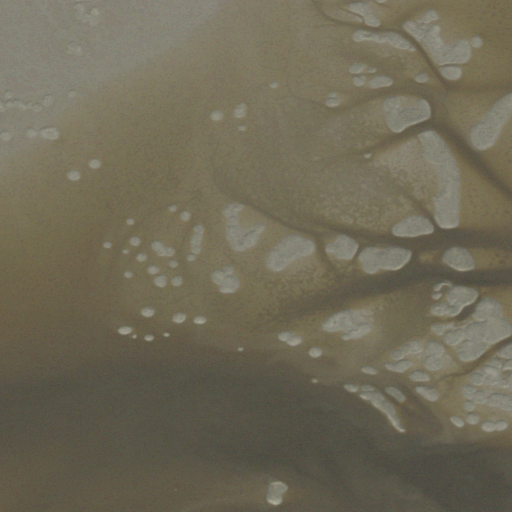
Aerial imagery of island in Florida named Tiger Island containing only open water